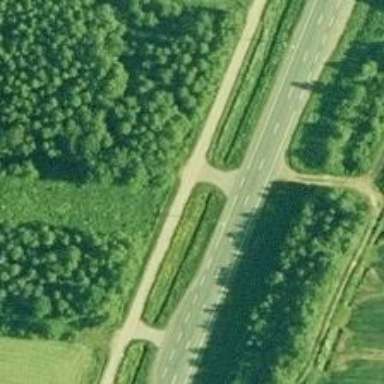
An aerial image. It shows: Asphalt cycleway.